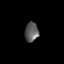
Tissue: prostate
Cell type: T cells
Senescence score: 0.3423
Nuclear area (px): 261
Mean DAPI intensity: 93.31